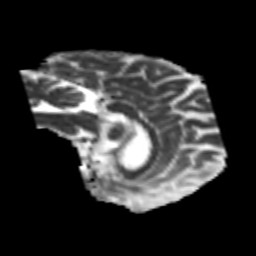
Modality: MD
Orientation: sagittal
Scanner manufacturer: siemens
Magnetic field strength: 3 T
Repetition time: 6.8 s
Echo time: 0.093 s